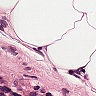
Metastatic tissue present: no